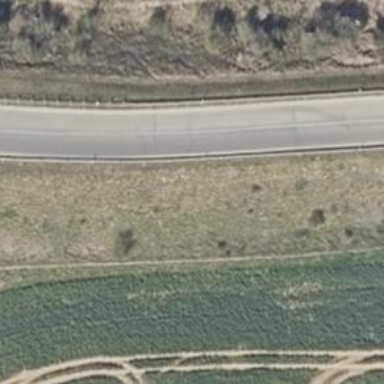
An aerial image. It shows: Secondary road with asphalt surface and embankment.